高一 · 度量几何学
（2019 秋・抚州期末）在古代三国时期吴国的数学家赵爽创制了一幅 “赵爽弦图”, 由四个全等的直角三角形围成一个大正方形, 中间空出一个小正方形 (如图阴影部分) 。若直角三角形中较小的锐角为 $\alpha$, 现向大正方形区域内随机投郑一枚飞镖, 要使飞镖落在小正方形内的概率为 $\frac{1}{4}$, 则 $\cos \alpha=$

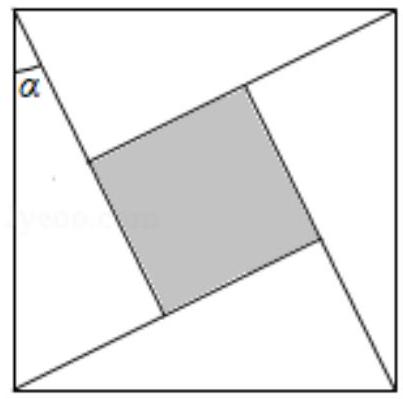
答案: $\frac{\sqrt{7}+1}{4}$.
解析: 解: 由题意, 不妨设大正方形的边长为 2 , 则根据条件中的概率可知小正方形的边长为 1 ,

设图中直角三角形的较短直角边为 $x$, 则 $x^{2}+(x+1)^{2}=4$,

解得 $x=\frac{\sqrt{7}-1}{2}$,

所以图中直角三角形中较小锐角的正余弦值 $\cos \alpha=\frac{\frac{\sqrt{7}-1}{2}+1}{2}=\frac{\sqrt{7}+1}{4}$.

故答案为: $\frac{\sqrt{7}+1}{4}$.